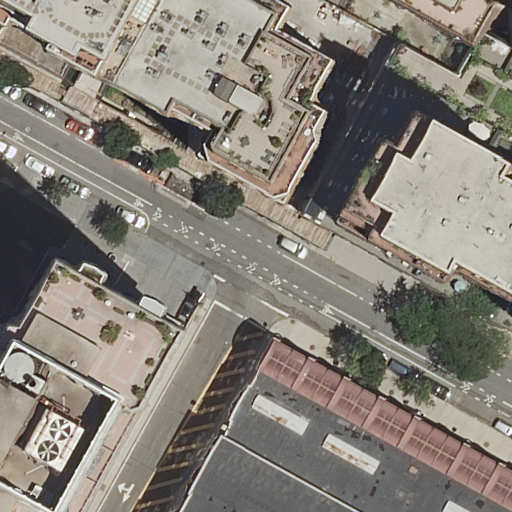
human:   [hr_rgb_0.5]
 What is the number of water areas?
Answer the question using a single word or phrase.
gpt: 0

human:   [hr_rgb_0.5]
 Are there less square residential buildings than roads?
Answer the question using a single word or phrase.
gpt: yes

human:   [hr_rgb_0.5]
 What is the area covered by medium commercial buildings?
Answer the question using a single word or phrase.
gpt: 0m2

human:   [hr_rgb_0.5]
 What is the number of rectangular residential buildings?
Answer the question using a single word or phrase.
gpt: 2

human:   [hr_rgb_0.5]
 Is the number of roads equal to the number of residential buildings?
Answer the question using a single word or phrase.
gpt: yes

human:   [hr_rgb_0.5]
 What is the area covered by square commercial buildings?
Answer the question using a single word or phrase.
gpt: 0m2

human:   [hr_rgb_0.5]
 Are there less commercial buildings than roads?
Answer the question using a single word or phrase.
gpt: yes

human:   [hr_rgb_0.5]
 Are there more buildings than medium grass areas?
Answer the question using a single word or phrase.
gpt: yes

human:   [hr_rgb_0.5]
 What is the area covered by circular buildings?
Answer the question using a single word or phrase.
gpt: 0m2

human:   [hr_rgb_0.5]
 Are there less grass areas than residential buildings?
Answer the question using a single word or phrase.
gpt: yes

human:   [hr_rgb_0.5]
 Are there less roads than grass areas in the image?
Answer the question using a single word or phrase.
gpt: no

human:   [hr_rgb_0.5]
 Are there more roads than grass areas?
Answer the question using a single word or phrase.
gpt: yes

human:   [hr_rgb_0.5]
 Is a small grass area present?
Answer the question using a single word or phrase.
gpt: no

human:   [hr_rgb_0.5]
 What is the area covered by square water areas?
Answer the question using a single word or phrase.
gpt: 0m2

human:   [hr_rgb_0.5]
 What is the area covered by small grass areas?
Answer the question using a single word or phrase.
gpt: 0m2

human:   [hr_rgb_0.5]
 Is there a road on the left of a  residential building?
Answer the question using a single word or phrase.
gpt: yes

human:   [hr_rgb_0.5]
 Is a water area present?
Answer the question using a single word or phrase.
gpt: no

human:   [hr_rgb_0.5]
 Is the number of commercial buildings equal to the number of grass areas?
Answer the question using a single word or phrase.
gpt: yes

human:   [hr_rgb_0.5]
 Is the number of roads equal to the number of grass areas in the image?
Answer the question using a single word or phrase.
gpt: no

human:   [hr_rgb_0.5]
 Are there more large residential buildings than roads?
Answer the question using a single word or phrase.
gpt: no

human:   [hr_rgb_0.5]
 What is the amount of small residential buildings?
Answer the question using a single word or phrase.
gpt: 1

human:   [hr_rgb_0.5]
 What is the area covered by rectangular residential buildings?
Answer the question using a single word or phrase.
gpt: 294m2

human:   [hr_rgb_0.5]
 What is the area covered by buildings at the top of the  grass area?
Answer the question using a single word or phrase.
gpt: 1592m2

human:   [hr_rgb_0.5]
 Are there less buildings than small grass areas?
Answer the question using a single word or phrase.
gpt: no

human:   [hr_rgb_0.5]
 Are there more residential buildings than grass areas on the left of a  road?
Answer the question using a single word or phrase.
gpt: yes

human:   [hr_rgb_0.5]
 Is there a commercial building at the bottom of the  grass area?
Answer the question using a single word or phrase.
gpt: yes

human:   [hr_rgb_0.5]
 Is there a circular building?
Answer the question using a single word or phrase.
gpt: no

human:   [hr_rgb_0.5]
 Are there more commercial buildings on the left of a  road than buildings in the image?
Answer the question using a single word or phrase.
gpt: no

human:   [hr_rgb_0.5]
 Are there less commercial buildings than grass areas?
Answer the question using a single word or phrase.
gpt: no

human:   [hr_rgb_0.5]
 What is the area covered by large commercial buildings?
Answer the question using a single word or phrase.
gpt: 4277m2

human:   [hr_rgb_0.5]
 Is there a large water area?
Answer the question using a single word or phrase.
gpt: no

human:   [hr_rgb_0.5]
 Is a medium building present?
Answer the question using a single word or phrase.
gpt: yes

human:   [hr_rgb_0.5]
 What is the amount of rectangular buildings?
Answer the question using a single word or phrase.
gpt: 2

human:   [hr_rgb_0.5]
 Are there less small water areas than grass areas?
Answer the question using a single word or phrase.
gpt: yes

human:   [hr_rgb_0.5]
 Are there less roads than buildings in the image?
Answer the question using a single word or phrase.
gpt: yes

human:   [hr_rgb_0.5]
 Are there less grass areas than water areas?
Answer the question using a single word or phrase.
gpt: no